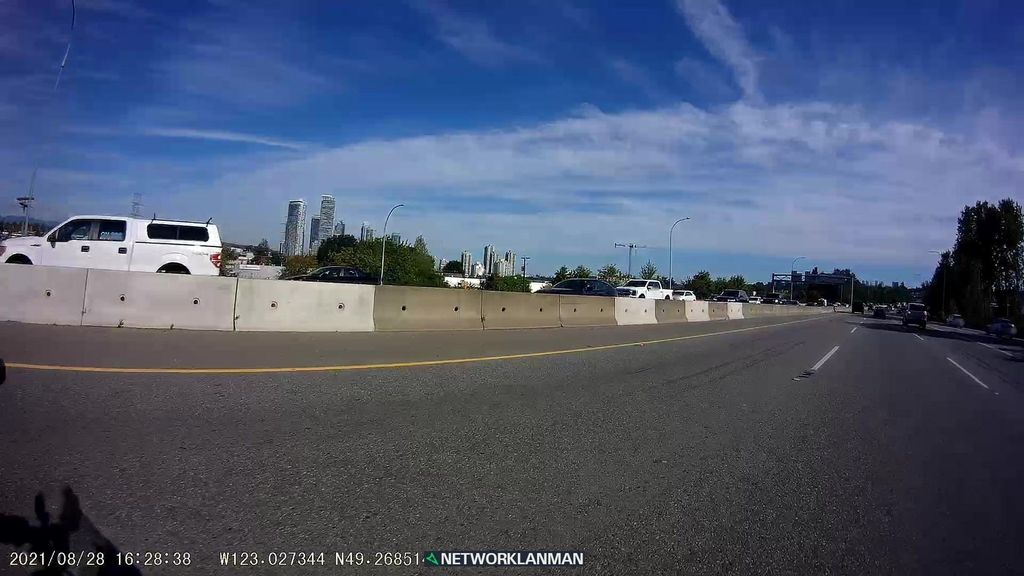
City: vancouver